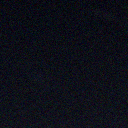
Screen state: off